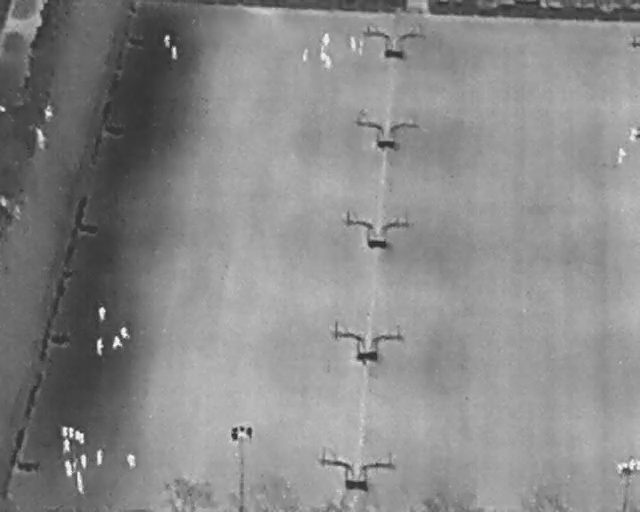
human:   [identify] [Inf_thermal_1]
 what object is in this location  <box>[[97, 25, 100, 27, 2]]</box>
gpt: <ref>1 medium person at the top right</ref>

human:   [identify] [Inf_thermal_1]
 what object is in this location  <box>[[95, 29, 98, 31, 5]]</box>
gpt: <ref>1 medium person at the right</ref>

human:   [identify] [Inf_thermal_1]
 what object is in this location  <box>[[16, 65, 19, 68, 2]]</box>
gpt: <ref>1 medium person at the left</ref>